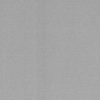
Label: dusty